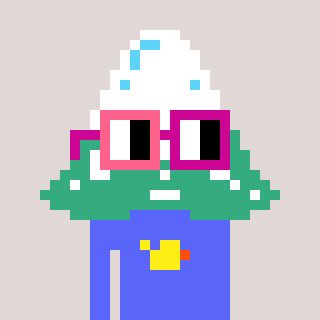
a pixel art character with square pink and red glasses, a snowy mountain-shaped head and a purple-colored body on a warm background